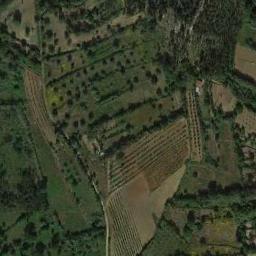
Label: terrace